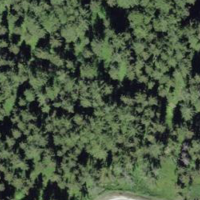
EUNIS habitat code: 43
Species observed at this site:
Tussilago farfara